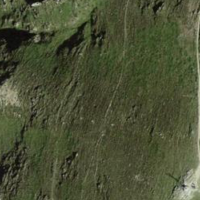
EUNIS habitat code: 23
Species observed at this site:
Oenanthe oenanthe
Turdus philomelos
Emberiza citrinella
Anthus spinoletta
Turdus viscivorus
Buteo buteo
Prunella collaris
Spinus spinus
Phylloscopus collybita
Alauda arvensis
Erithacus rubecula
Dryocopus martius
Phoenicurus ochruros
Nucifraga caryocatactes
Tichodroma muraria
Phoenicurus phoenicurus
Falco tinnunculus
Corvus corax
Periparus ater
Accipiter nisus
Cyanistes caeruleus
Lophophanes cristatus
Monticola saxatilis
Troglodytes troglodytes
Corvus cornix
Fringilla coelebs
Tachymarptis melba
Emberiza cia
Hirundo rustica
Regulus regulus
Aquila chrysaetos
Motacilla alba
Delichon urbicum